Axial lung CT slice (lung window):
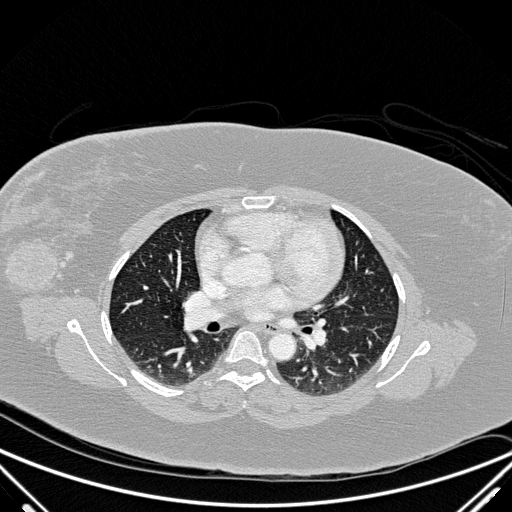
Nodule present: no